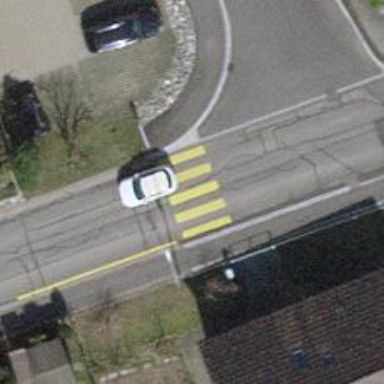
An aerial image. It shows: Marked crossing on the road.